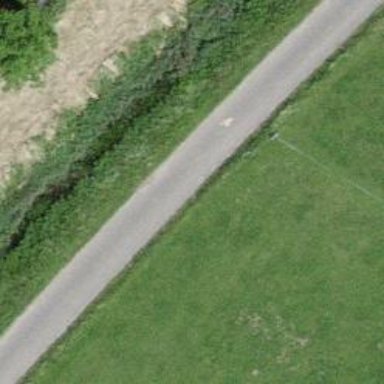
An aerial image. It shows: Unclassified road with asphalt surface.